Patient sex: M
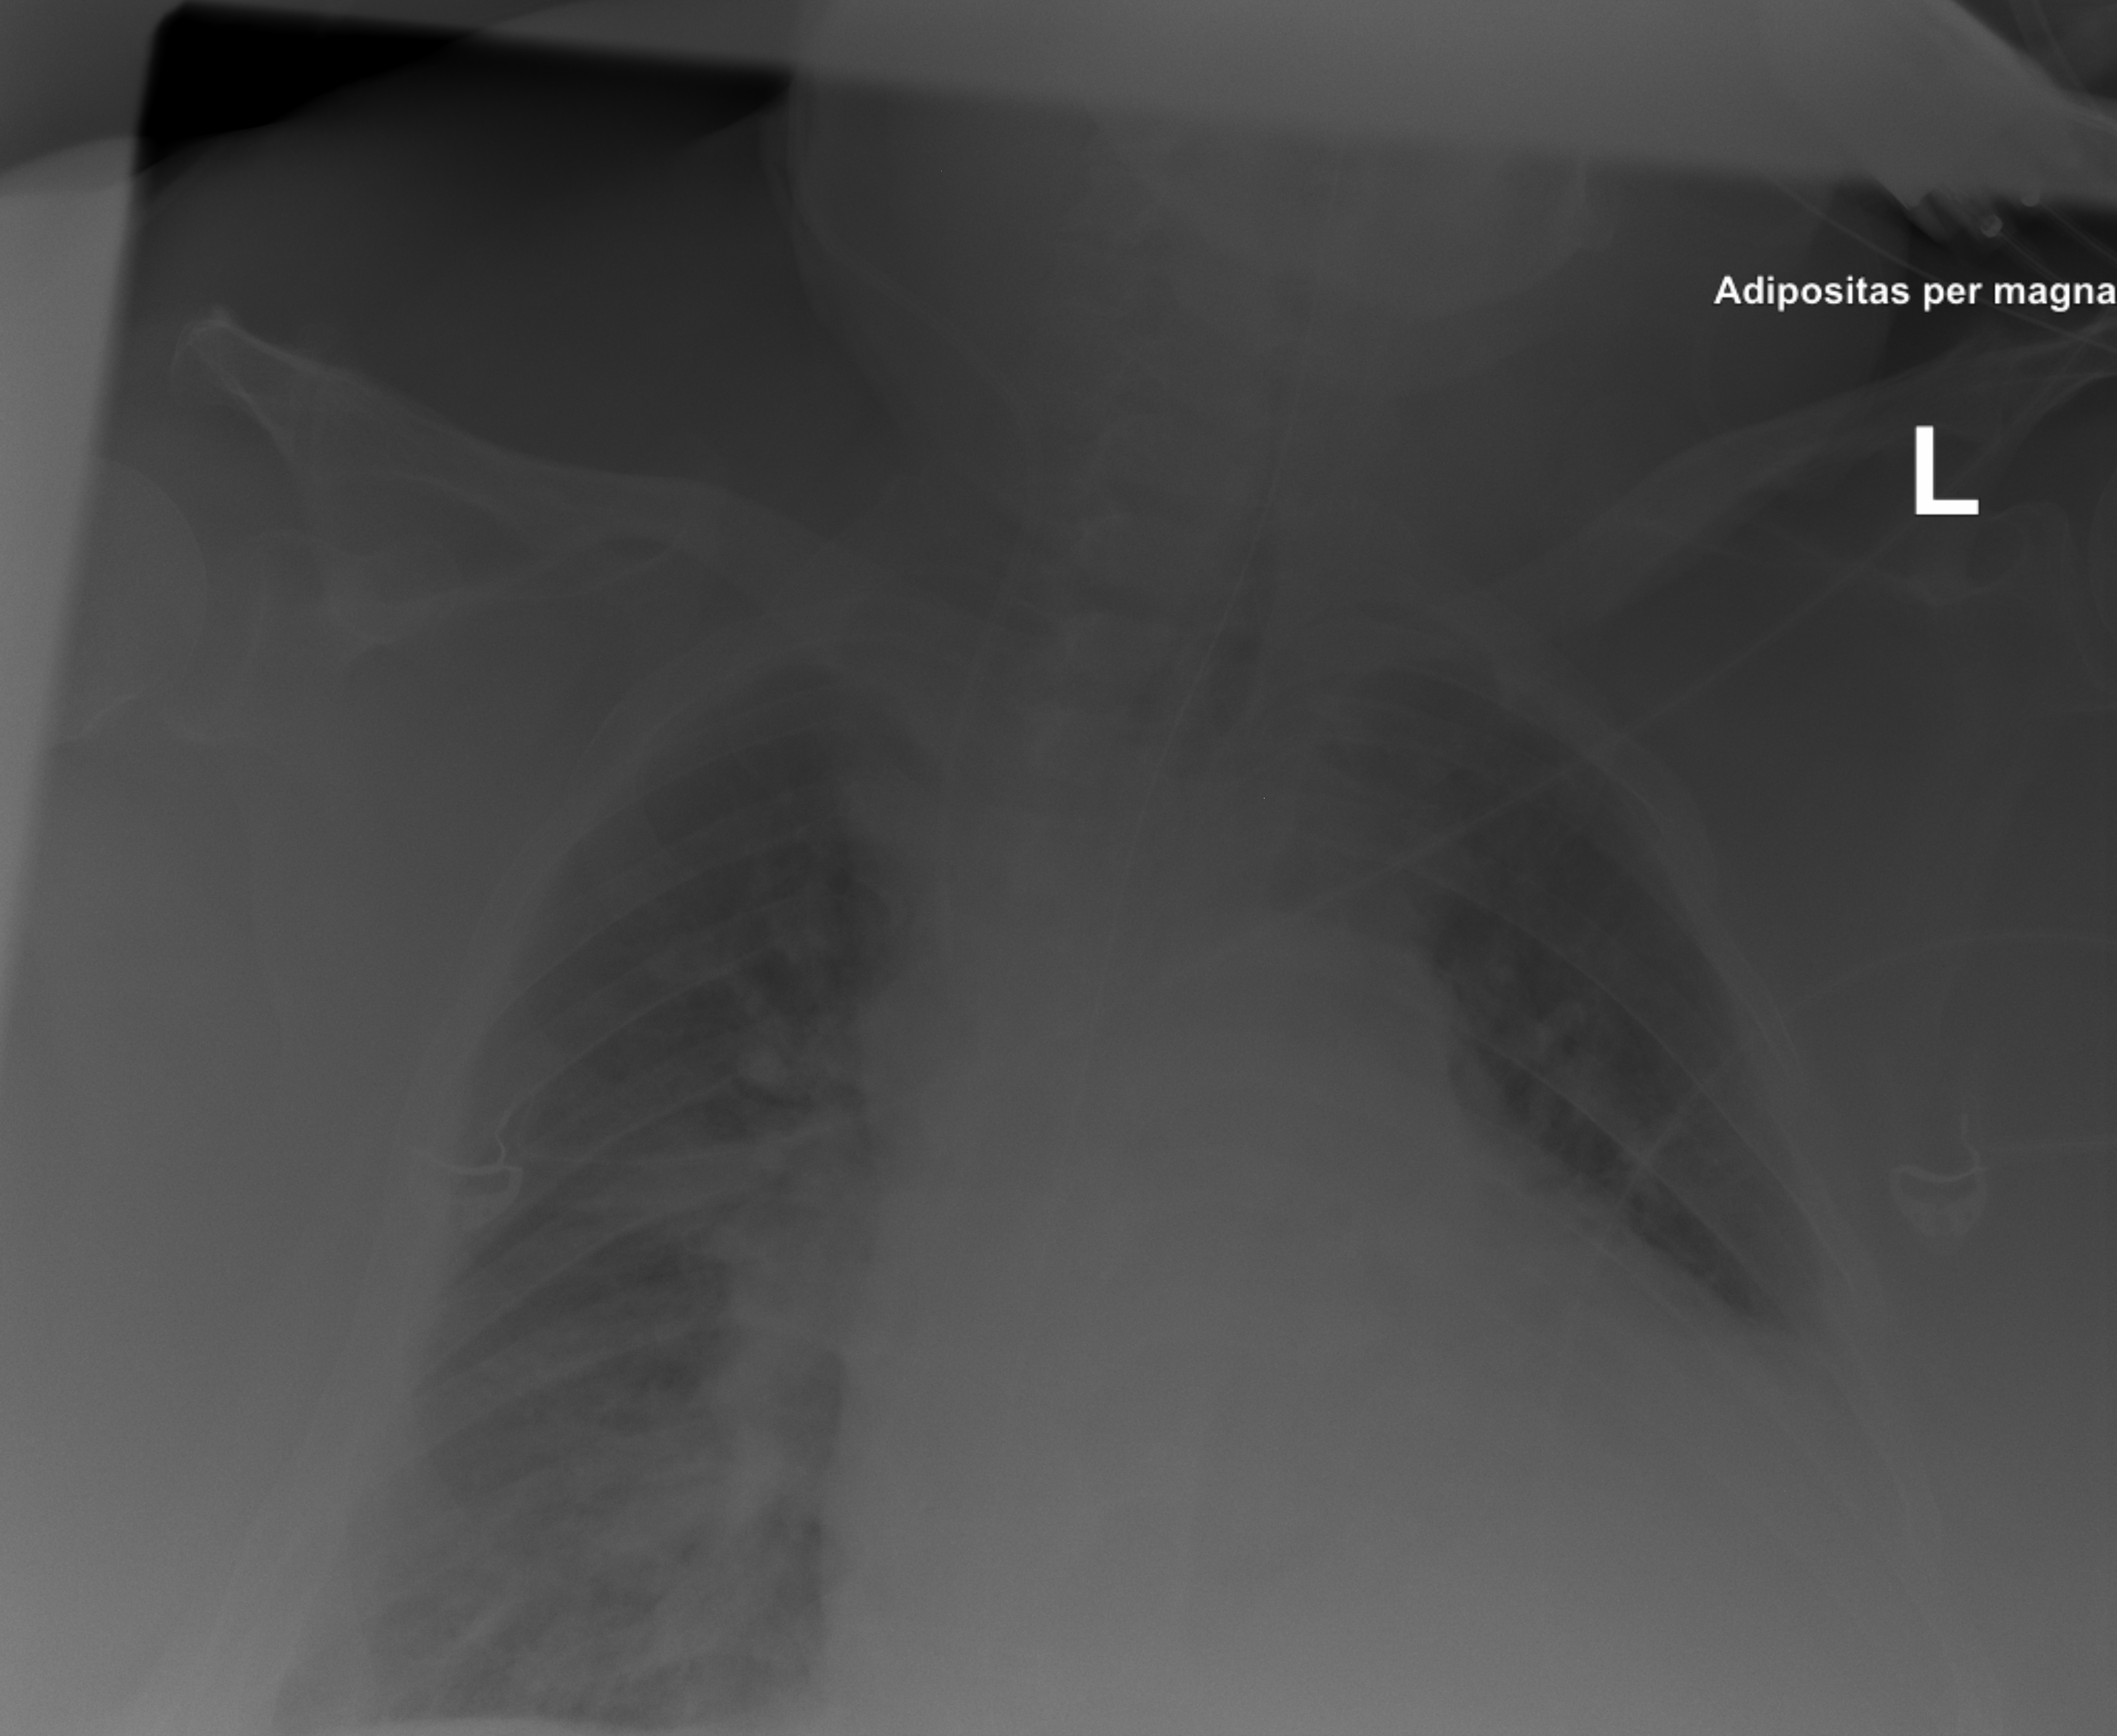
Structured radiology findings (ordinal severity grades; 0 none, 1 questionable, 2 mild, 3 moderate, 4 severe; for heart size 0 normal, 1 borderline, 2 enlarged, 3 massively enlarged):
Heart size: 3
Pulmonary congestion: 2
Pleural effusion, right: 0
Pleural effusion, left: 0
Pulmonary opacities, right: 2
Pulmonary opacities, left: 2
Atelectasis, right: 0
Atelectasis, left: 2